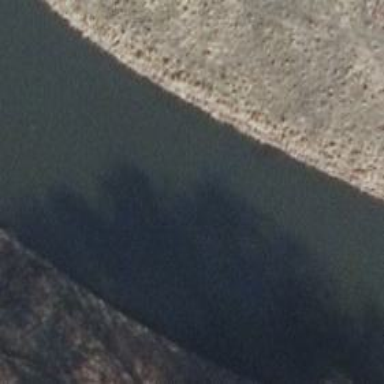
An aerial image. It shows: There is river with riverbanks.